Question: I have a project that uses maven and I am attempting to deploy to the sonatype OSS repository. When I execute mvn release:perform, 5 different staging repos are created instead of just one. The various files are spread among these different repos so I cannot successfully deploy.
Is there a reason that maven is splitting up my release?
The project along with my pom files are here:
<URL>

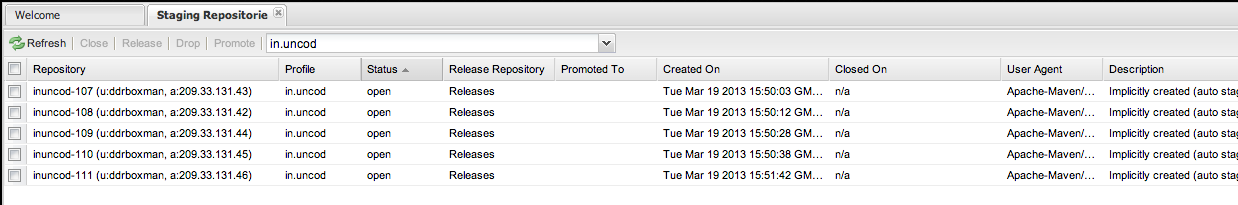
Answer: Turns out that each staging repository thought that it was deployed from a different IP address. This can happen in corporate environments where a floating IP address proxies outbound requests.
<URL>